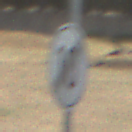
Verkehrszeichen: EndeGeschwindigkeit10
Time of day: Midday
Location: Outdoor (Nature)
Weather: Clear
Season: NotSpecified
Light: Natural